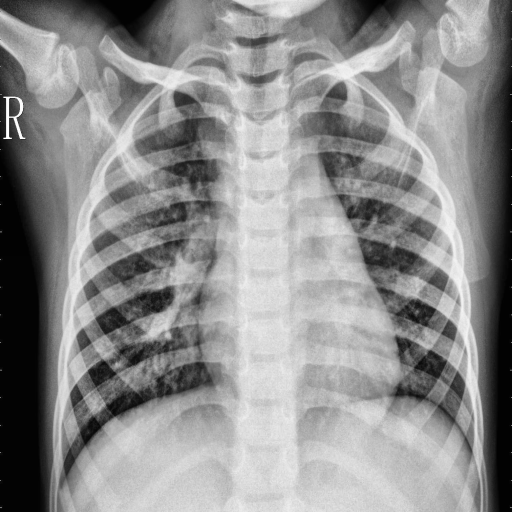
Finding: PNEUMONIA